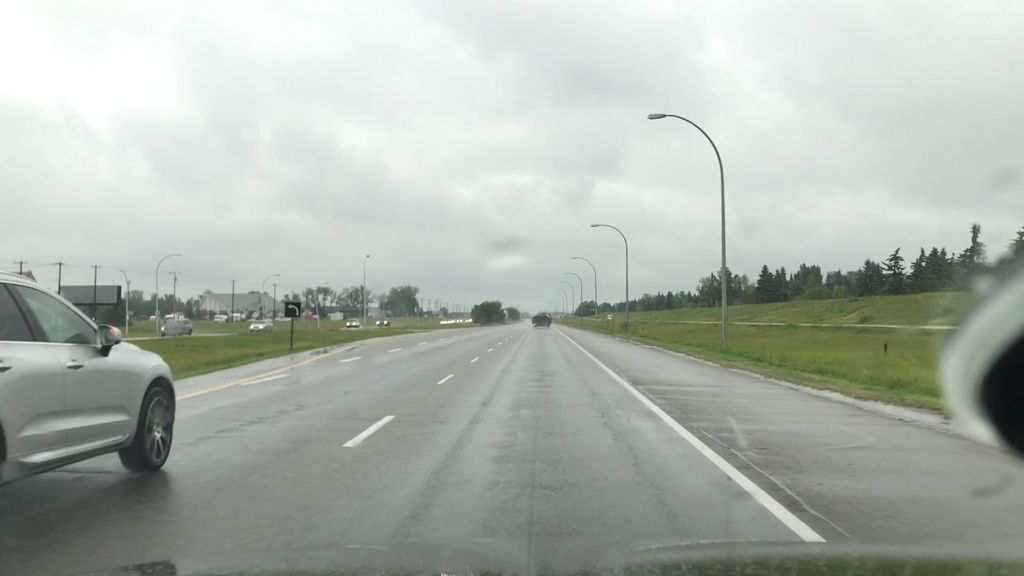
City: edmonton